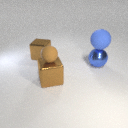
large blue rubber sphere to the right of small brown rubber sphere